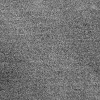
Atmospheric dust classification: dusty